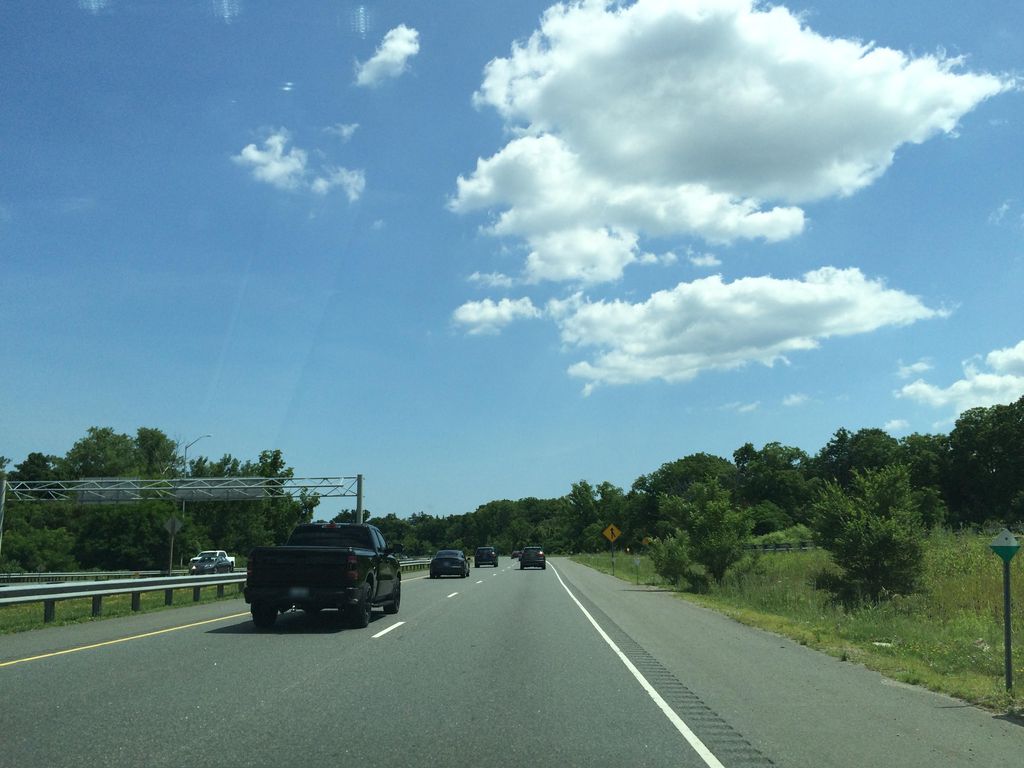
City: hamilton